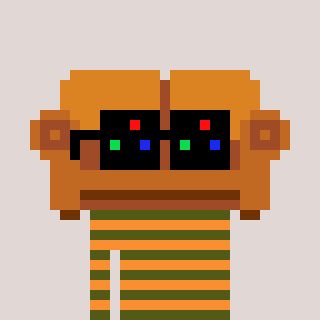
a pixel art character with square black sunglasses, a couch-shaped head and a orange-colored body on a warm background